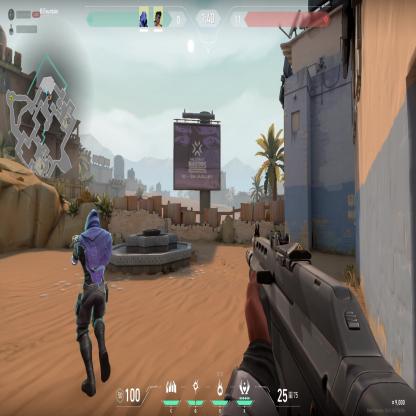
Label: teammate